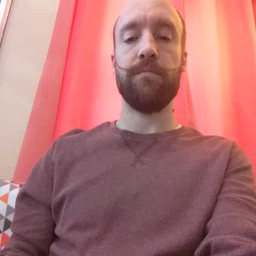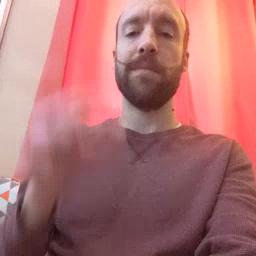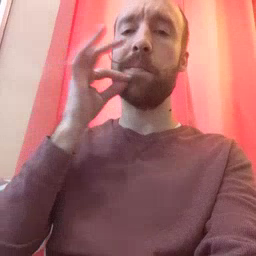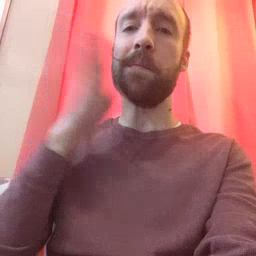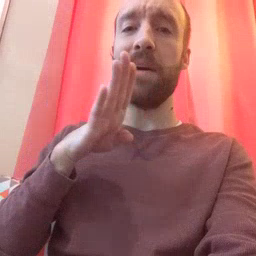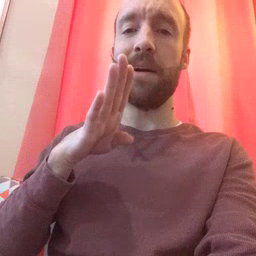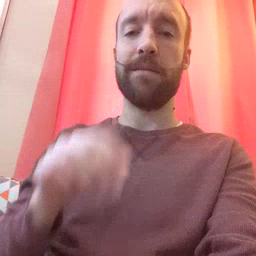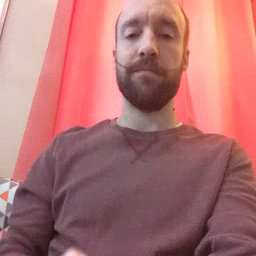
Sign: bee